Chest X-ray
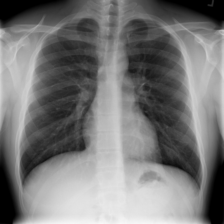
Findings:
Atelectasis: negative
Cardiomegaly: negative
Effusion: negative
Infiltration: negative
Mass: negative
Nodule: negative
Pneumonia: negative
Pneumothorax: negative
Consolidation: negative
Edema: negative
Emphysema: negative
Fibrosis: negative
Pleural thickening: negative
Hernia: negative